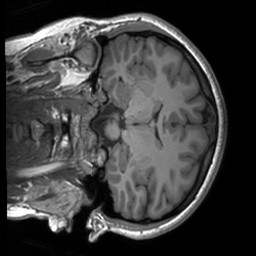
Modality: T1w
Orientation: coronal
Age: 25
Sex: female
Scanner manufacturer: siemens
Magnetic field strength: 3 T
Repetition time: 1.9 s
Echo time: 0.00226 s